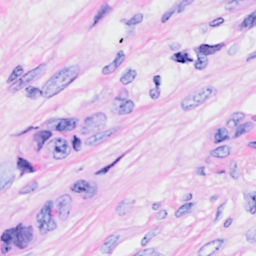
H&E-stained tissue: Breast